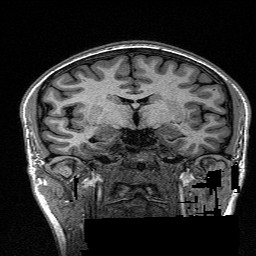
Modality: T1w
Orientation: sagittal
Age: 24
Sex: male